Field crop: maize
Growth stage: 2
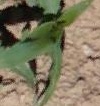
Species: maize